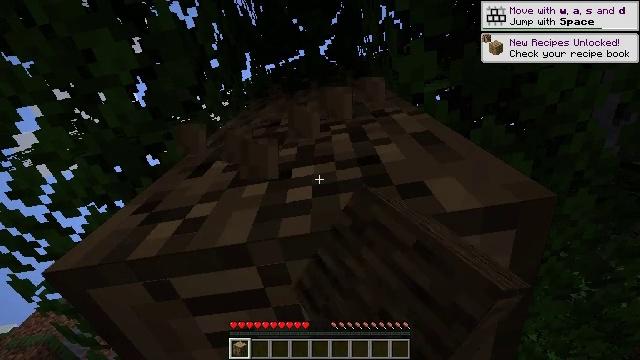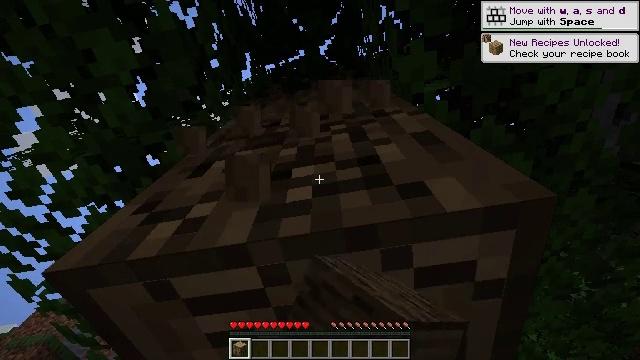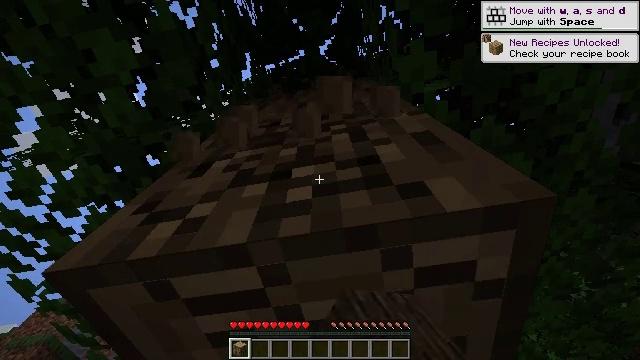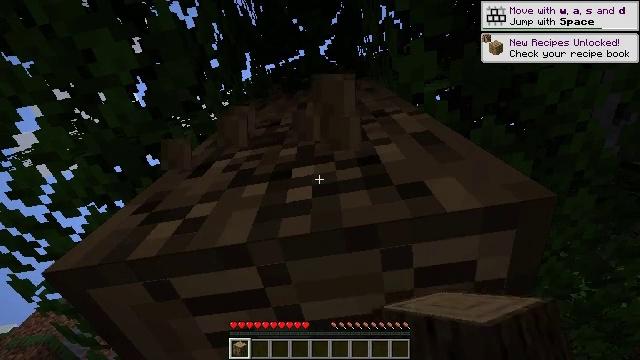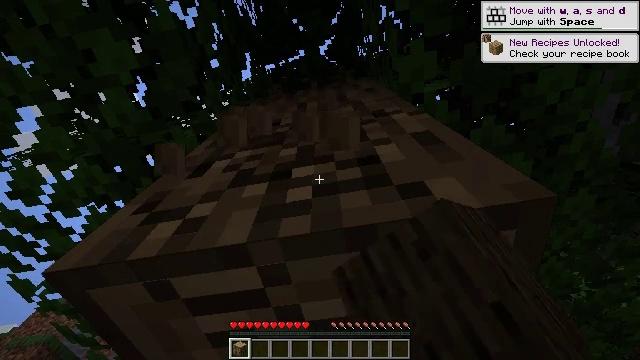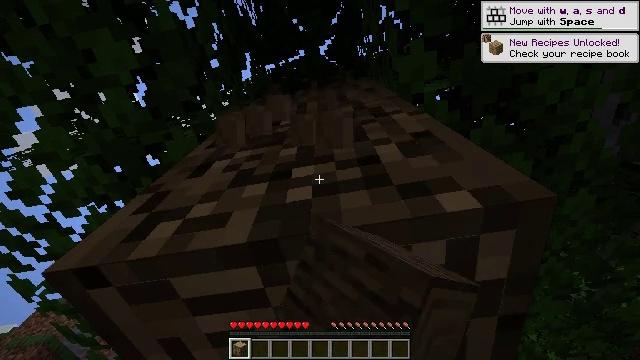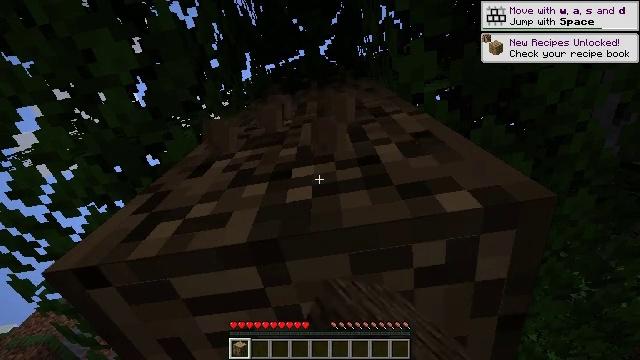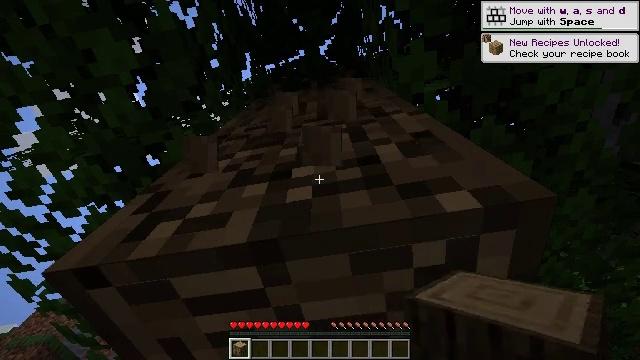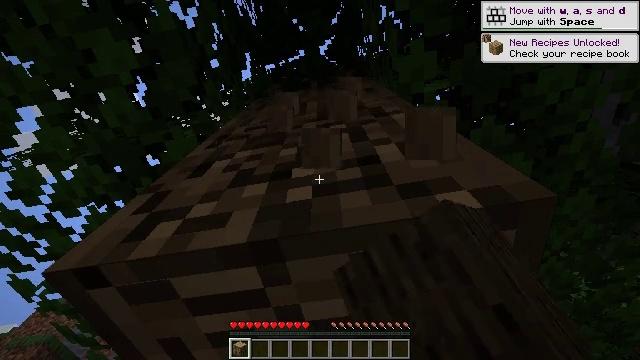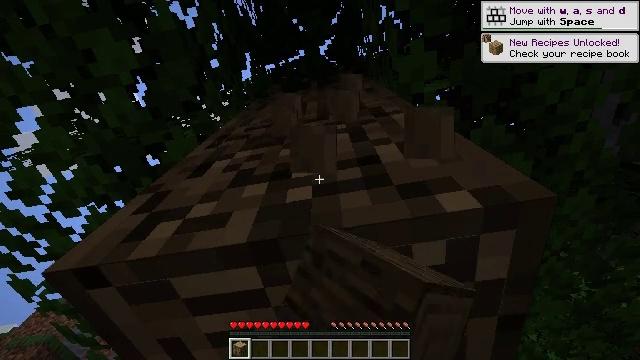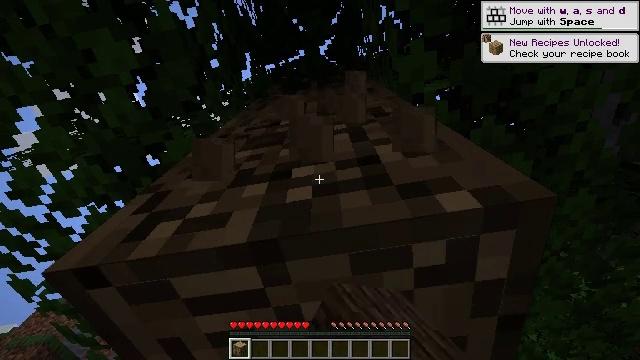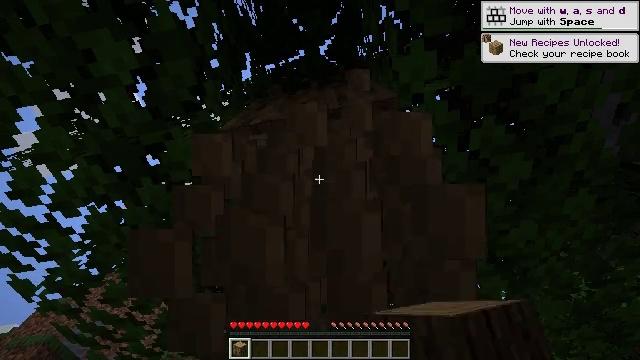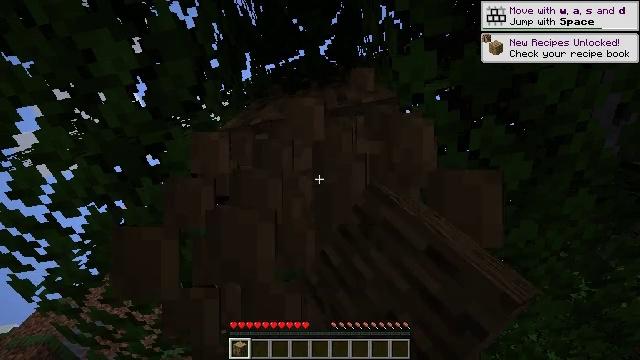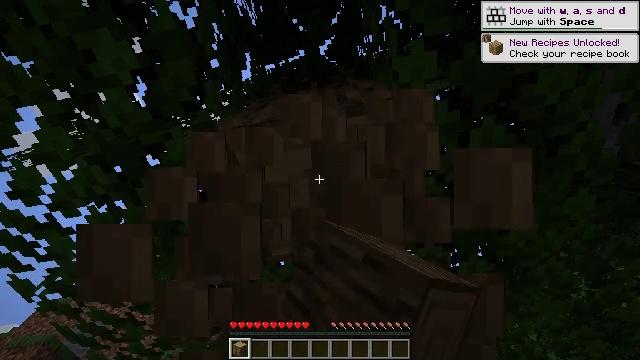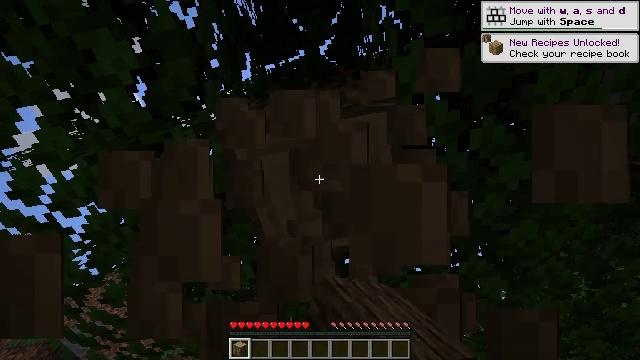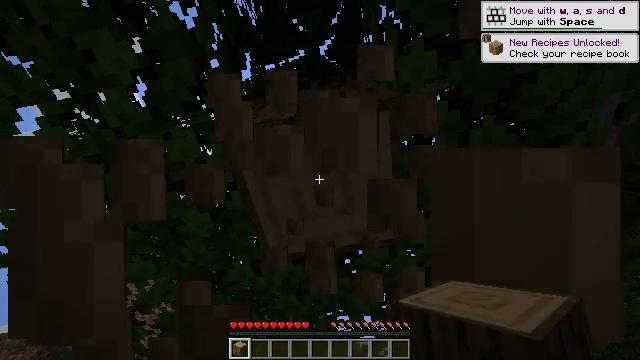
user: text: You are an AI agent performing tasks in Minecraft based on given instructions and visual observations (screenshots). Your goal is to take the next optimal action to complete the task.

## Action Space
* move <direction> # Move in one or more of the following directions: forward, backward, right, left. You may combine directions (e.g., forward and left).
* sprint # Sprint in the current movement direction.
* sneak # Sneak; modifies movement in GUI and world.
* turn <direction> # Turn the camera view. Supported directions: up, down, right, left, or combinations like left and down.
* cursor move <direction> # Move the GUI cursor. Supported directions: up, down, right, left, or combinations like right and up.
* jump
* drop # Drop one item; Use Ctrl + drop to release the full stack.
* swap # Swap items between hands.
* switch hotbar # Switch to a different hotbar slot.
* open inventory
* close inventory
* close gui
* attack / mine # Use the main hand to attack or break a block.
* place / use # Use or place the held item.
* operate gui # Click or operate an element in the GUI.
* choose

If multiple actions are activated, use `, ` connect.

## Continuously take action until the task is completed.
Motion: motion action
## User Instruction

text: Chop down the oak log.
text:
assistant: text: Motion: attack / mine
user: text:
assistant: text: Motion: attack / mine
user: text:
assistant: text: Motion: attack / mine
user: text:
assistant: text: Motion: attack / mine
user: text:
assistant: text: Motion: attack / mine
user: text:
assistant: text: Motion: attack / mine
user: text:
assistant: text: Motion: attack / mine
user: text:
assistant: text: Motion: attack / mine
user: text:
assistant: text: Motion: attack / mine
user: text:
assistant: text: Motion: attack / mine
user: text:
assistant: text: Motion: attack / mine
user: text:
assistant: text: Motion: attack / mine
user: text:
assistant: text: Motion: attack / mine
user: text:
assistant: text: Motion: attack / mine
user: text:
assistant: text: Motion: attack / mine
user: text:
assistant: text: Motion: attack / mine
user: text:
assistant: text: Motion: attack / mine
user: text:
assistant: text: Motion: attack / mine
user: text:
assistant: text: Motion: turn left and up, attack / mine
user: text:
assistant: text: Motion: turn left and up, attack / mine
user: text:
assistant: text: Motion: attack / mine
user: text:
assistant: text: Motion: attack / mine
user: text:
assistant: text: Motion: attack / mine
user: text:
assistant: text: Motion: attack / mine
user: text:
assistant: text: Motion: attack / mine
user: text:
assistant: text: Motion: attack / mine
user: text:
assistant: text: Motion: attack / mine
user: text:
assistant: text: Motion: attack / mine
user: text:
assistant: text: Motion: attack / mine
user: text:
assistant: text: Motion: attack / mine